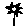
Label: flower